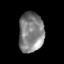
Tissue: skin
Cell type: Epithelial cells
Senescence score: 0.1806
Nuclear area (px): 982
Mean DAPI intensity: 128.628